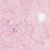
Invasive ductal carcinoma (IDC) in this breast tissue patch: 0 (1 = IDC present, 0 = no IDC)